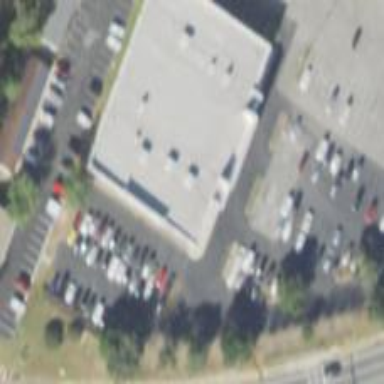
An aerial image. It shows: Building.